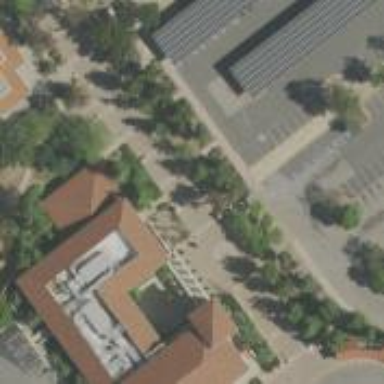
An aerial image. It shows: College building.